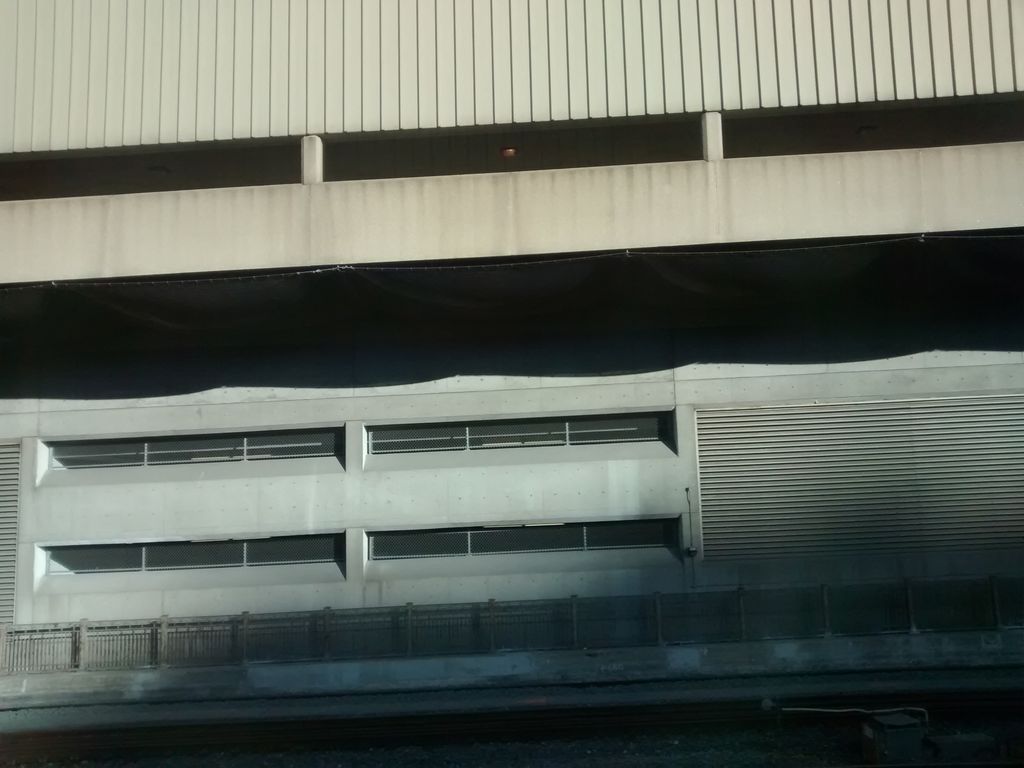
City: toronto